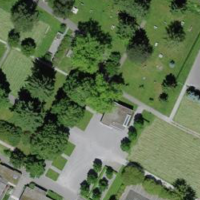
EUNIS habitat code: 53
Species observed at this site:
Symphoricarpos albus